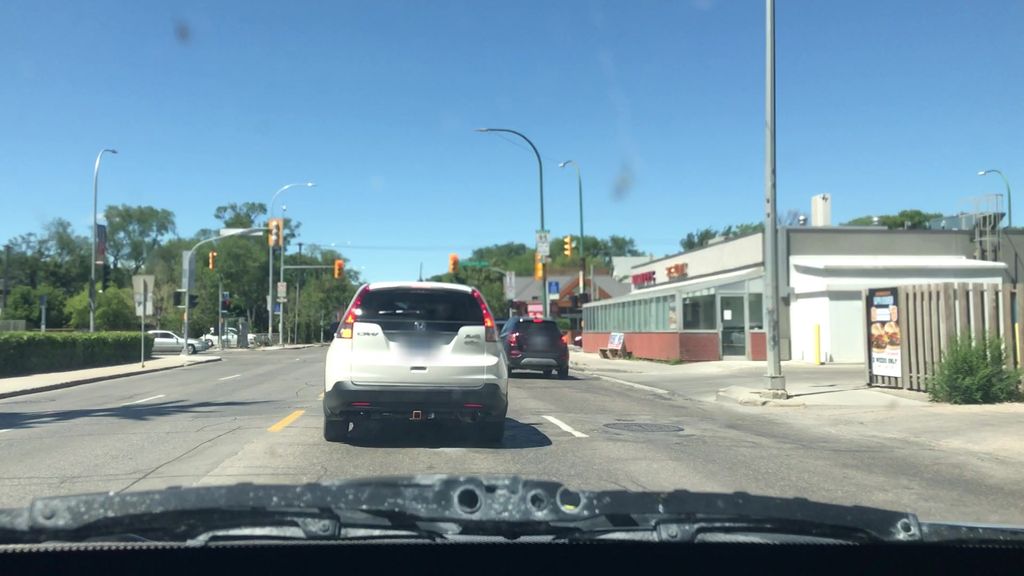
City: winnipeg